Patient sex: M
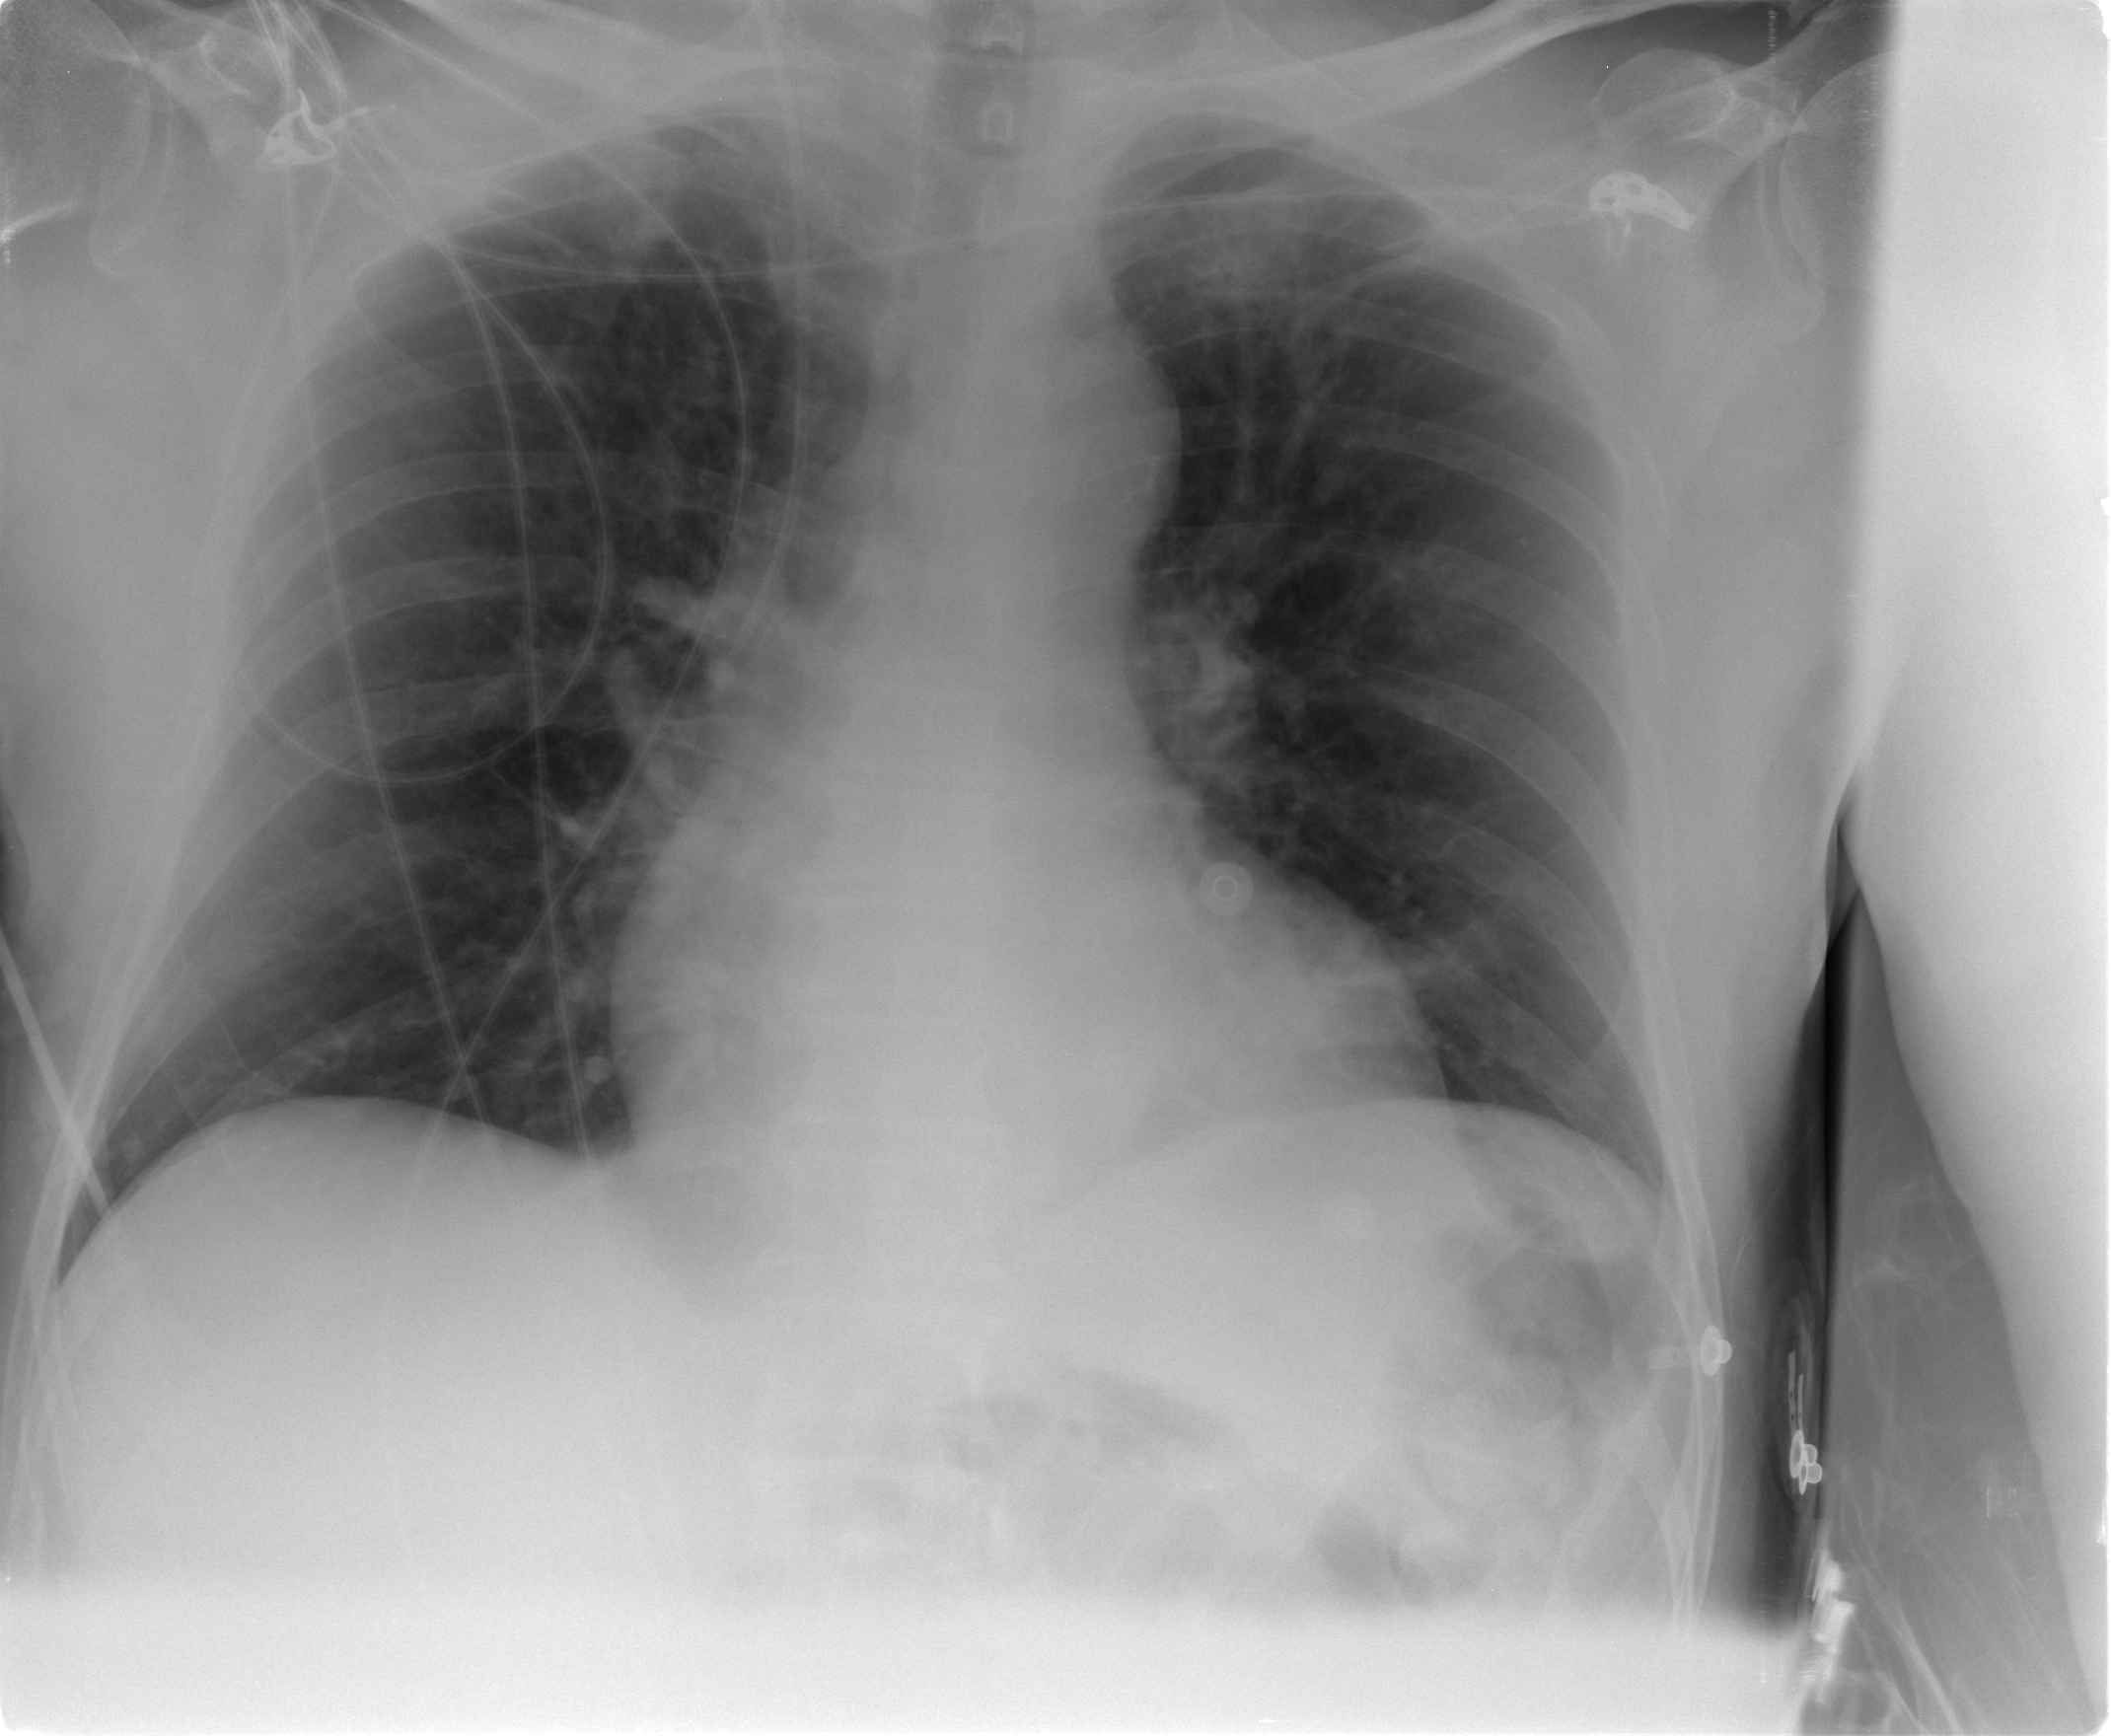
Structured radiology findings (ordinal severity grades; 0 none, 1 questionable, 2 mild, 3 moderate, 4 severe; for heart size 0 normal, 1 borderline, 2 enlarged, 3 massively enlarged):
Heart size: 0
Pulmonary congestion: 2
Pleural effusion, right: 0
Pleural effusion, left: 0
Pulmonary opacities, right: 0
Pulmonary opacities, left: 0
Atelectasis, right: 0
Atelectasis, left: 0